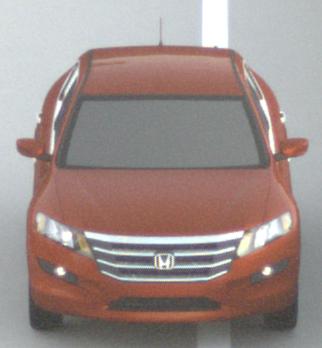
Make: Honda
Model: Crosstour
Detailed model: -
Model produced from: 2009
Model produced until: 2012
Doors: 4
Color: orange
Road condition: dry road
Daytime: sunrise or sunset
Contrast: low contrast